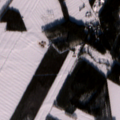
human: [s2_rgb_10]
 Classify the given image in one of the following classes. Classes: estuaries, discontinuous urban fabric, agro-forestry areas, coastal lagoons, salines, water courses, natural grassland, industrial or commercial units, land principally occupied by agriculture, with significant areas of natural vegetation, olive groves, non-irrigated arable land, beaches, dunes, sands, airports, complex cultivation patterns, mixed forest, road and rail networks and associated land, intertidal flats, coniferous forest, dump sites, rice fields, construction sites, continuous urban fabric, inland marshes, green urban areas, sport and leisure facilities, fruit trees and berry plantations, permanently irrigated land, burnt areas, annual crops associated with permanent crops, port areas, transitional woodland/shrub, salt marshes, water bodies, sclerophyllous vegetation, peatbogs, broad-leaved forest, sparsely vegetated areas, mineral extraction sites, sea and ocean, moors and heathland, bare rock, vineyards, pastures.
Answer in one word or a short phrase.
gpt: non-irrigated arable land, land principally occupied by agriculture, with significant areas of natural vegetation, coniferous forest, mixed forest